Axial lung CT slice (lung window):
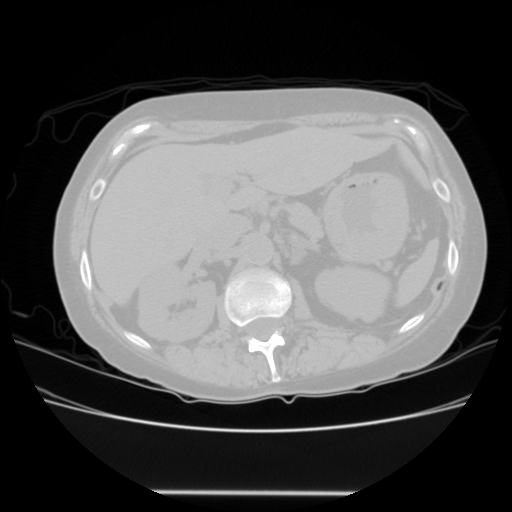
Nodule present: no